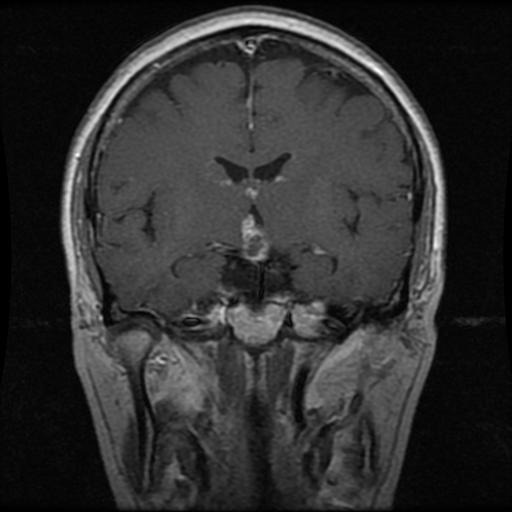
Label: pituitary